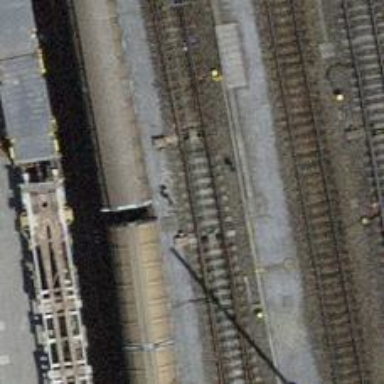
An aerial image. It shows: Railway switch.